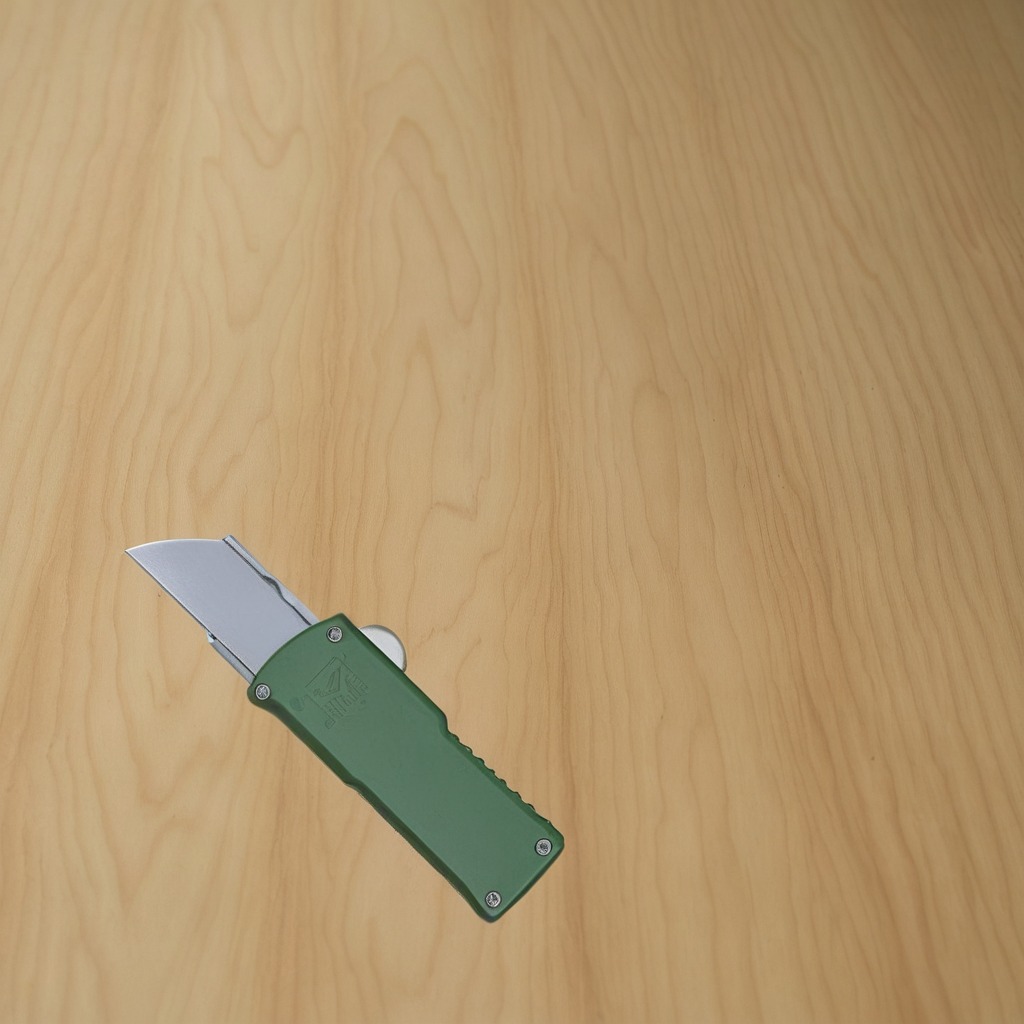
A utility knife is lying on a plywood surface in a paint workshop lit by afternoon window light.